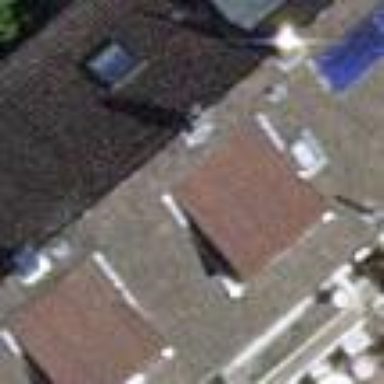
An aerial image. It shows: Terrace building.